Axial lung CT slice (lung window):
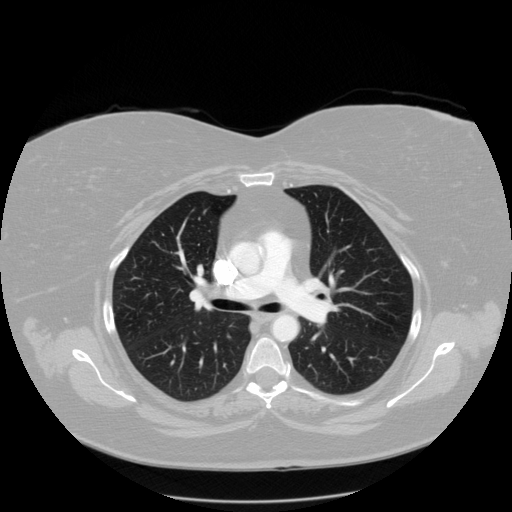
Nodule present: no